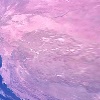
Label: land